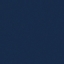
Land use / land cover class: SeaLake